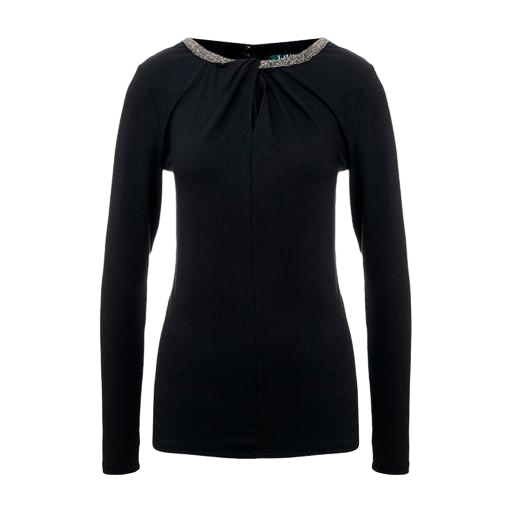
black twist front long sleeve tee, black jersey front twist t-shirt, black eliza long-sleeved top, white background